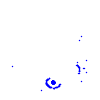
Particle: kaon